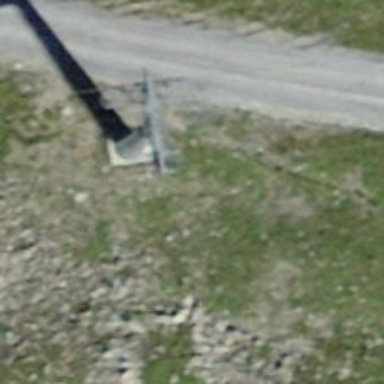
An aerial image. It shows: Pylon used for aerialway.